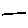
Label: line